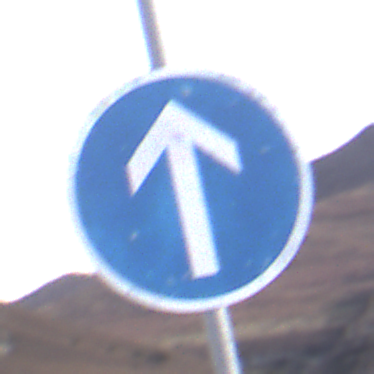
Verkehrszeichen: VorgeschriebeneFahrtrichtungGeradeaus
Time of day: Dusk
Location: Outdoor (Nature)
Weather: Clear
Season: NotSpecified
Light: Natural